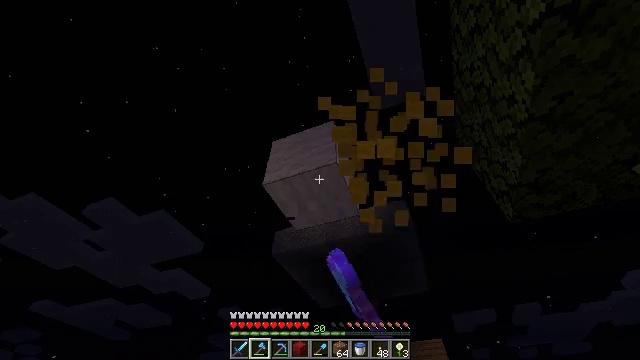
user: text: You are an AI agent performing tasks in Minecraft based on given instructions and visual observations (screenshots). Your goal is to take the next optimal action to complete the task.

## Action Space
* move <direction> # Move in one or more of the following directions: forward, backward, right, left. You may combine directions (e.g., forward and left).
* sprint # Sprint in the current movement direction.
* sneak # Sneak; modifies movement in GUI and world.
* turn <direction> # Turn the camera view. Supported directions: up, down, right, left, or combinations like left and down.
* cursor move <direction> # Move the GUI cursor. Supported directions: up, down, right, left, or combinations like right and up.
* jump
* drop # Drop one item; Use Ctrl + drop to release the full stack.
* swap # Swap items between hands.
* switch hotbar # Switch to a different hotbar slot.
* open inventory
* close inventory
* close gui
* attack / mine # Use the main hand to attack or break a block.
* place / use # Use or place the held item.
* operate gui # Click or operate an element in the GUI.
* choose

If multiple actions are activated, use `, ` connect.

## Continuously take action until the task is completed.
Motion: motion action
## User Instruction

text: Mine the yellow wool block.
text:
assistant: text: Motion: attack / mine